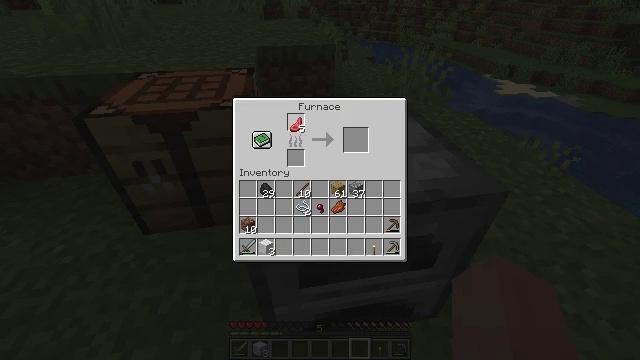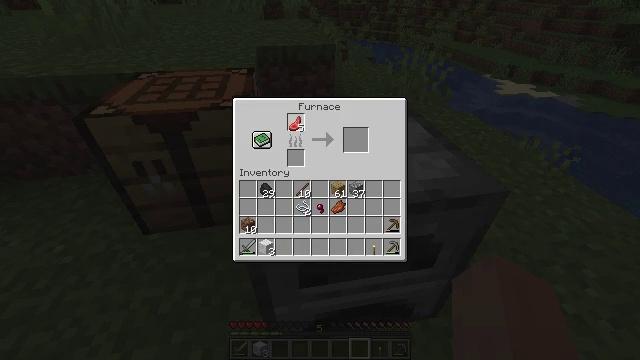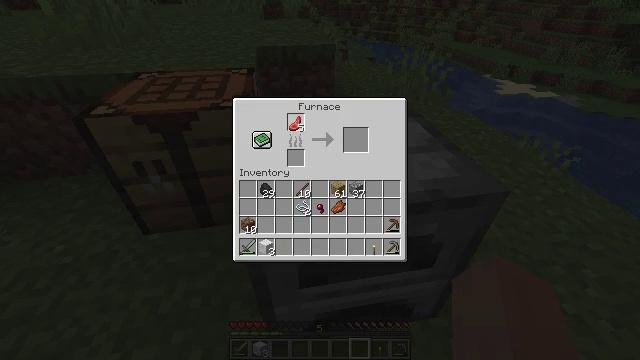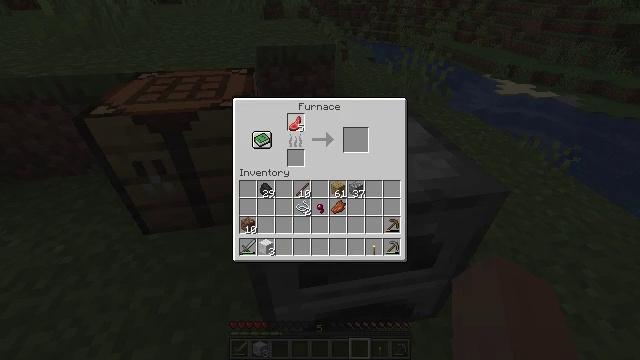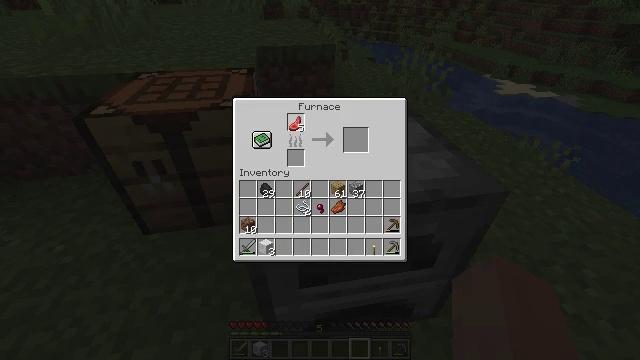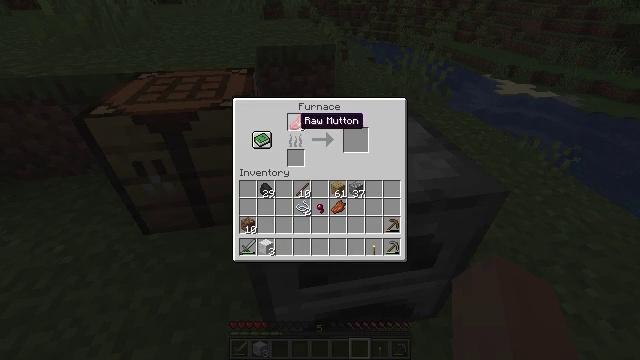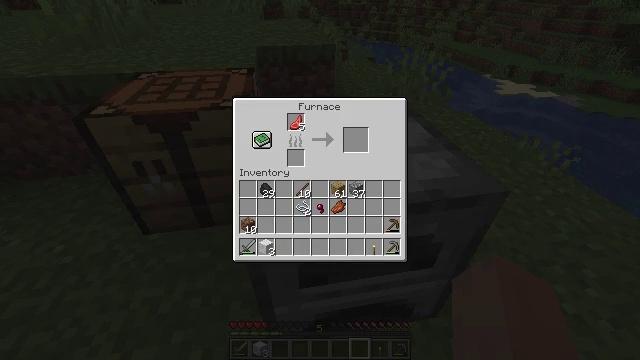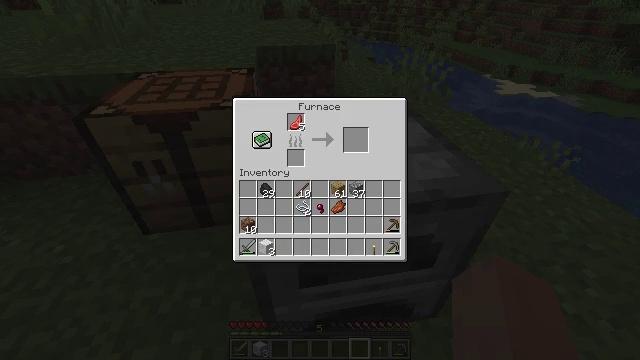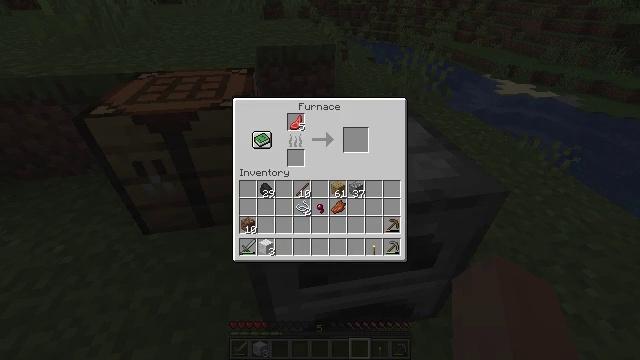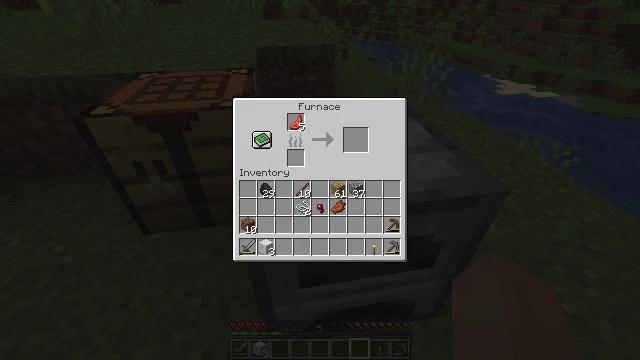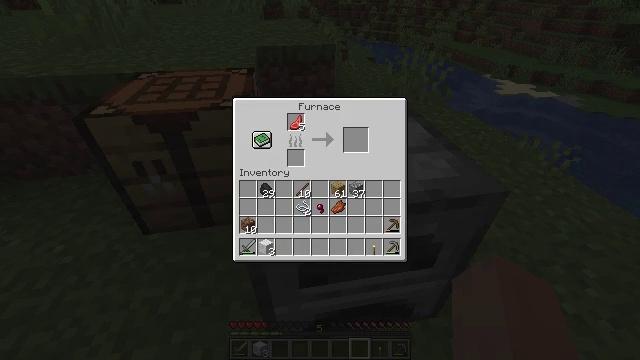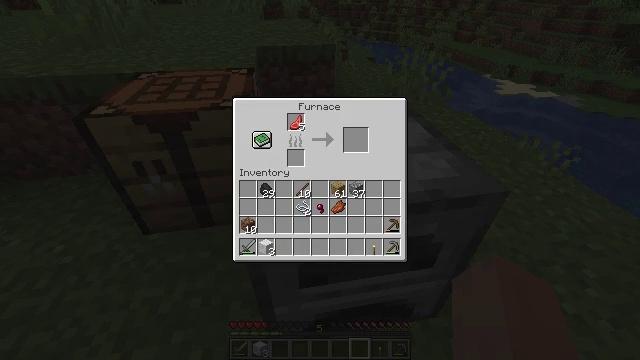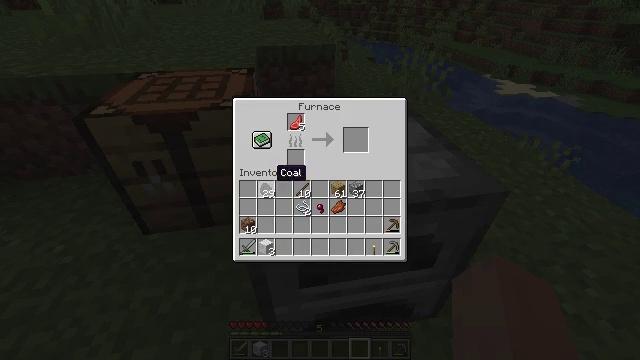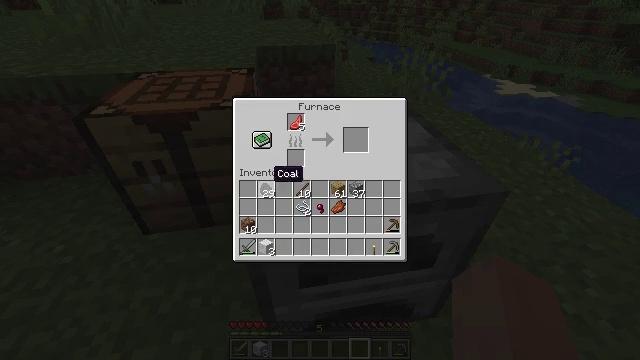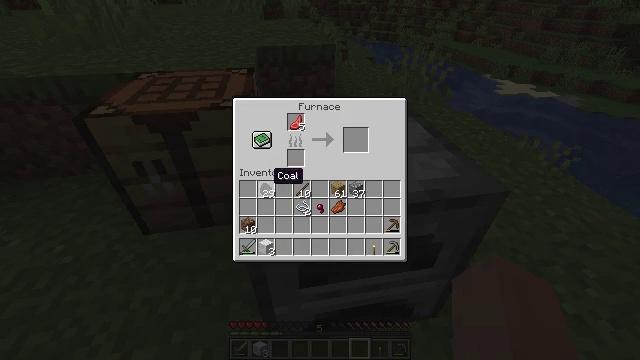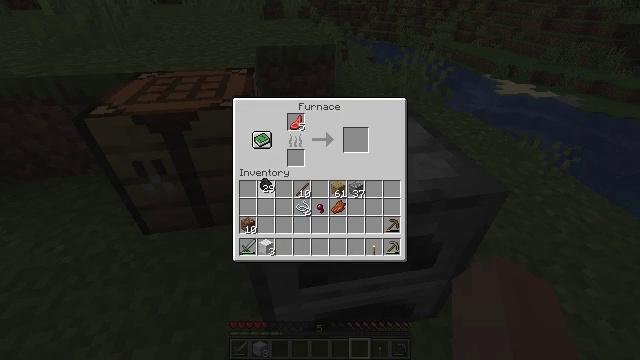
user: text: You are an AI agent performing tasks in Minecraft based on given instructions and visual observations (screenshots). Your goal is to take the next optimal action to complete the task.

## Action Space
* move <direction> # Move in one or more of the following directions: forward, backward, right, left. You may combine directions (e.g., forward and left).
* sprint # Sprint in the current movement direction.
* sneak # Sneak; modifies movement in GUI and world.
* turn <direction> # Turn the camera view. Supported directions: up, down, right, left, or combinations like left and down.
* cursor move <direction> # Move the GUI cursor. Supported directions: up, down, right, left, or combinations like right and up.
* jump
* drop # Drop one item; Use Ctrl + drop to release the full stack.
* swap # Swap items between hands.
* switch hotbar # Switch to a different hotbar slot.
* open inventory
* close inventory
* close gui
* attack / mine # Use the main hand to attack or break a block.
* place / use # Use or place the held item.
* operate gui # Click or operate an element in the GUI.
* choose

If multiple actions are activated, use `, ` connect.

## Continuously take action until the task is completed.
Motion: motion action
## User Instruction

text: Kill aquatic mobs.
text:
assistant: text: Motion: no_op
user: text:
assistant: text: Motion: operate gui
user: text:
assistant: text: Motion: operate gui
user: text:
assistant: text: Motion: operate gui
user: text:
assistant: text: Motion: no_op
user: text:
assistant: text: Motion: cursor move down
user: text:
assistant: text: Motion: cursor move down
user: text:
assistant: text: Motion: no_op
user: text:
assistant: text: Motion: no_op
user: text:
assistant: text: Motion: no_op
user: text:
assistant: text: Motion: cursor move left
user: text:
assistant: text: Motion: cursor move left
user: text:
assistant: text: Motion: no_op
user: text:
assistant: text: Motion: no_op
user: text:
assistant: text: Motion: operate gui
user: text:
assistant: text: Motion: operate gui
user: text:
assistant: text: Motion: cursor move up
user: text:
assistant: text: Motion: cursor move right and up
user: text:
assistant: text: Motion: cursor move up
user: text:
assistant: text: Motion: no_op
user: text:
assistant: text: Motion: choose
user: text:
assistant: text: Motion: choose
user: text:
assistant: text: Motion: choose
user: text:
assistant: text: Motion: no_op
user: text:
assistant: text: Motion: no_op
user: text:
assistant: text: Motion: no_op
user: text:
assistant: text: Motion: no_op
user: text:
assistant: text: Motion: no_op
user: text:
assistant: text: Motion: no_op
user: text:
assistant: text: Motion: no_op